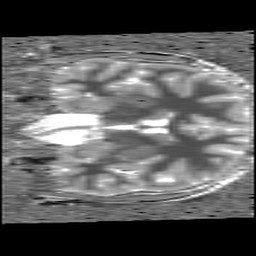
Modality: T1map
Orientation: coronal
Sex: female
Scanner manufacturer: siemens
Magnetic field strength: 3 T
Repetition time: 5 s
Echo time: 0.00355 s